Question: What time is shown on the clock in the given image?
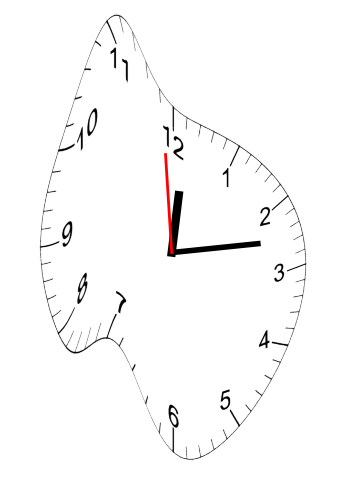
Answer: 12:12:59